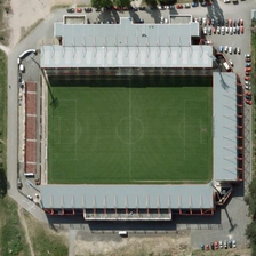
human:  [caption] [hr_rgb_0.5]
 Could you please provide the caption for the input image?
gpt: This is square JIM.

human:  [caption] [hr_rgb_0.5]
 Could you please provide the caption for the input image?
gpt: the building is white and the ground is green .

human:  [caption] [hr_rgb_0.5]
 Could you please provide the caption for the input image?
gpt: Many cars and some green trees are near a stadium with a football field.

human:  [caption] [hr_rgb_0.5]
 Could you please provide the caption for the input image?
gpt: This is a square gym.

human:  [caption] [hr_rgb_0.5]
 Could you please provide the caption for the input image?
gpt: Many cars and some green trees are near the stadium in the football field of it.